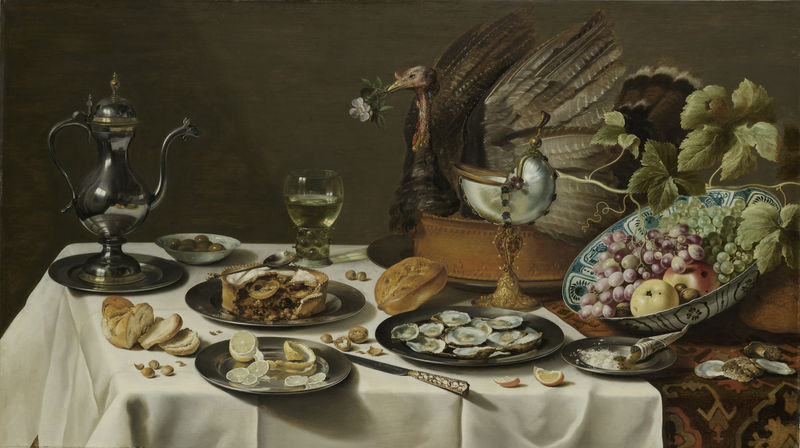
Titel: Stilleven met kalkoenpastei
Künstler: Pieter Claesz.
Standort: Amsterdam
Institution: Rijksmuseum
Schlagwörter: glas, obst, messer, tischtuch, krug, schalen, stilleben, brot, nature morte, weinglas, karaffe, truthahn, assiette, zitronen, orange, fleur, verre, vin, fruit, pomme, mer, feuille, citron, repas, couteau, agrume, alcool, pain, carafe, vigne, coquille, huitre, raisin, raison, dindon, dinde, caraf, stillieben